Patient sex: F
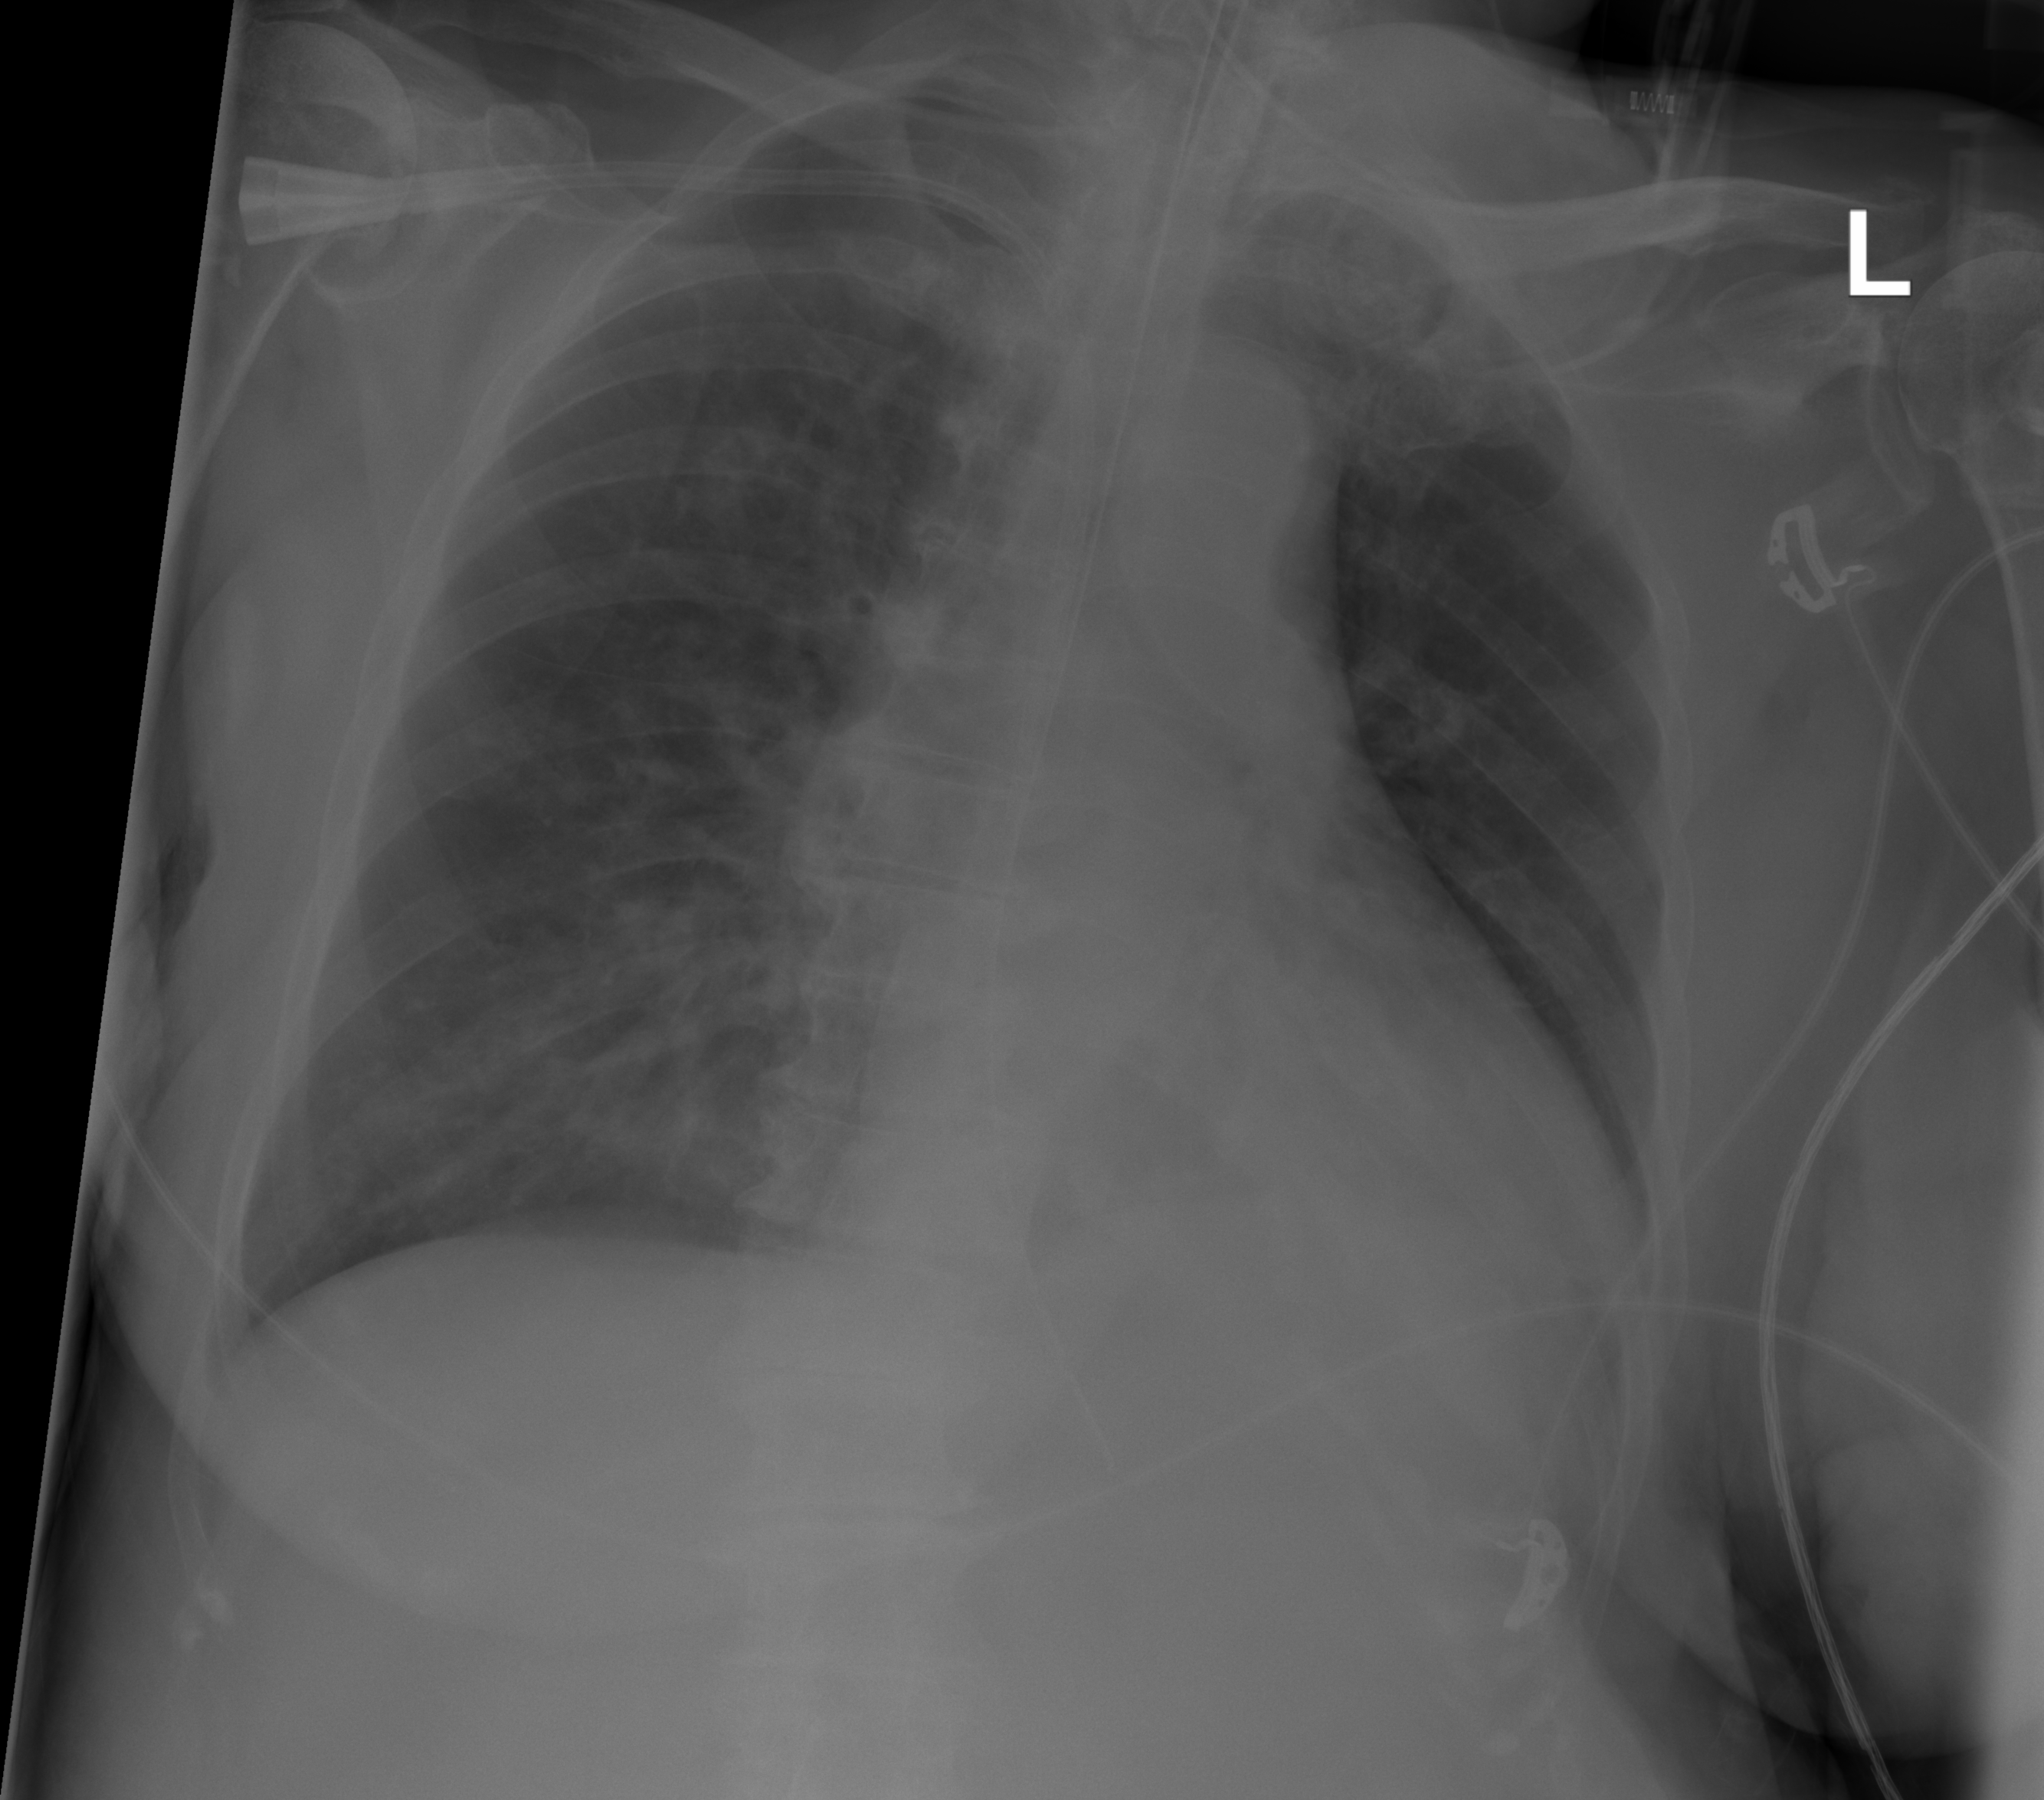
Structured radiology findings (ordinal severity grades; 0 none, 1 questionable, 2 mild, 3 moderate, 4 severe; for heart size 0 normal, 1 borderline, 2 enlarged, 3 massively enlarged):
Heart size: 0
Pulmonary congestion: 1
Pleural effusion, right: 0
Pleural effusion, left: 0
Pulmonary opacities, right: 2
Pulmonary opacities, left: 0
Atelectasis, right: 0
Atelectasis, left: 0